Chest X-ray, PA view. Patient: 54 years old, sex M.
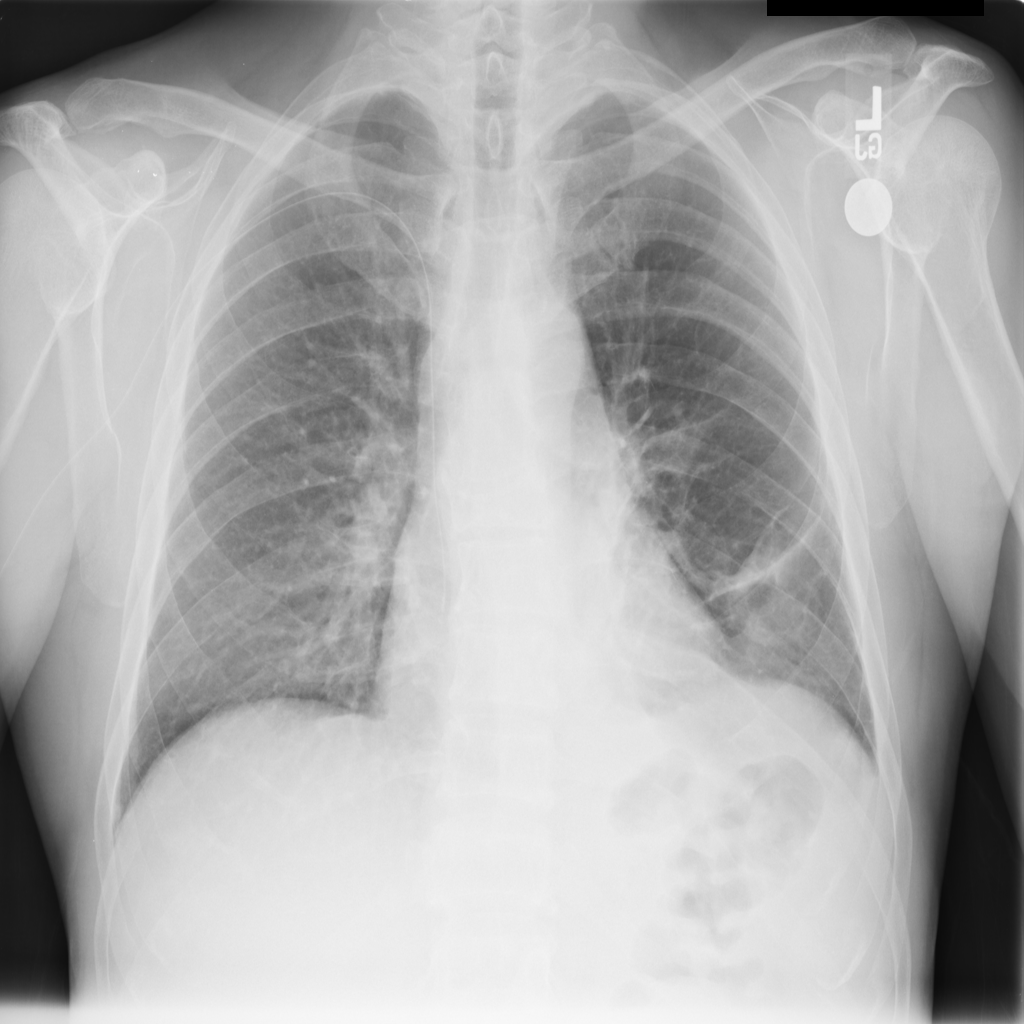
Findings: Effusion